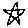
Label: star